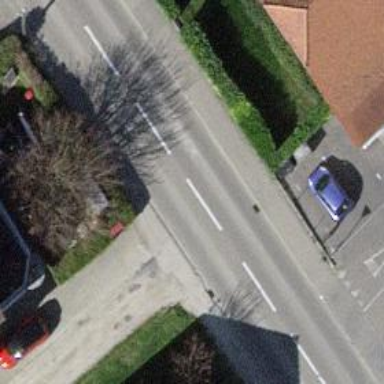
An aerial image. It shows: Kerb barrier.